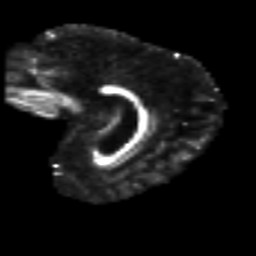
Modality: FA
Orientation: sagittal
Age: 37
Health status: ill
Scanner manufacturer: philips
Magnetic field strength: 3 T
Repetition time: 9 s
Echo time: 0.127 s